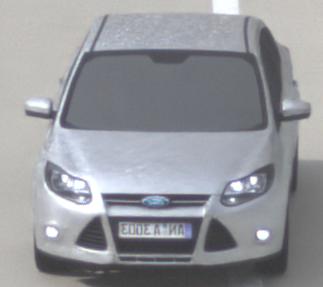
Make: Ford
Model: Focus 1.6 Ti-VCT
Detailed model: Focus (III)
Model produced from: 2011/09
Model produced until: 2014/09
Doors: 5
Color: white
Road condition: dry road
Daytime: morning or afternoon
Contrast: low contrast